Here is the time-frequency (STFT) view of a rotor kit's vibration measurement. Based on the visible evidence, which rotor condition applies: normal, misalignment, unbalance, looseness?
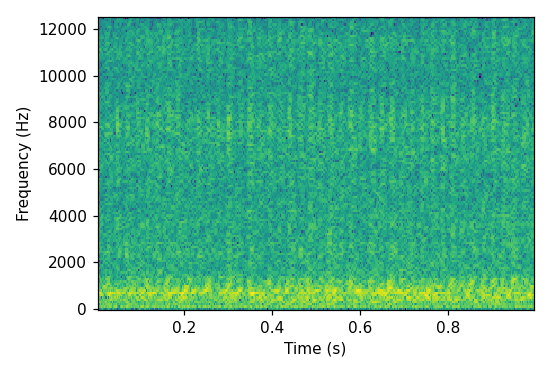
Answer: misalignment